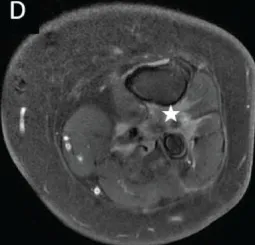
Corresponding post-chemotherapy MR images showing significant reduction of the mass lesion with minimal enhancing residual soft tissue lesion at the end of 3 months of larotrectinib (Asterix).
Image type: radiology (mri)